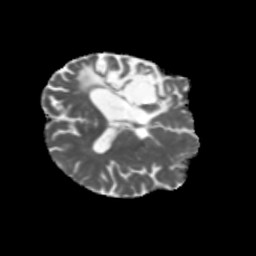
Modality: MD
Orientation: axial
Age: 57
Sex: male
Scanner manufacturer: siemens
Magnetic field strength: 3 T
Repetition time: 5.47 s
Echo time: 0.0854 s